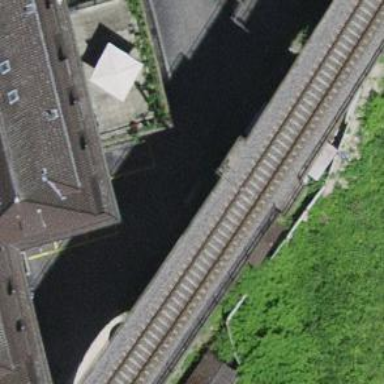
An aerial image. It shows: Bridge with single railway track electrified by contact line.